Question: Below are the object types I have. Basically I have a person table and a child table as a nested table of person table.
I have a School table with a M:N Relationship with child table (nested). So I'm creating a intermediate table to insert child_school data.

'''
create type school_t as object(
sid number(5,2),
name varchar(20))
/
create type child_t as object(
cid number(5,2),
name varchar(20))
/
create type childtable_t as table of child_t
/
create type person_t as object(
pid number(5,2),
name varchar(20),
child childtable_t)
/
create table person_tab of person_t(
pid primary key
)nested table child store as child_table
/
create table school_tab of school_t
/
'''
--there's some problem. Below does not work.
'''
create type school_child_t as object(
cid ref person_t,
sid ref school_t)
/
create table school_child_tab of school_child_t(
cid references person_tab,
sid references school_tab
)
/
'''
## --Here's what I want to do
'''
create table school_child_tab(
cid number(5,2) references childtable_t,
sid number(5,2) references school_tab
)
/
'''
cid reference should be the cid in nested table. The problem is referring it.
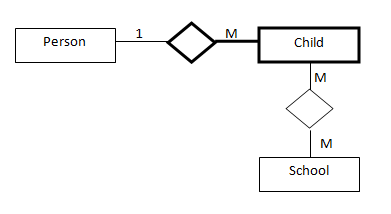
Answer: I saw your edit, and I was about to tell you it is impossible to reference a nested table externally.
The nested table is physically created as a distinct table that holds data separately from the parent table:
'''
SQL> SELECT object_name, object_type
2 FROM all_objects
3 WHERE created > trunc(sysdate)
4 AND object_type = 'TABLE';
OBJECT_NAME OBJECT_TYPE
------------------------------ -------------------
SCHOOL_TAB TABLE
CHILD_TABLE TABLE
PERSON_TAB TABLE
'''
Here you can see that Oracle has created a CHILD_TABLE table, however it is hidden from us and can only be worked internally by Oracle:
'''
SQL> select * from child_table;
ORA-22812: cannot reference nested table column's storage table
'''
In this case I was pretty sure that you couldn't reference the child table in any way, however to my surprise this seems to work (we can't select from CHILD_TABLE, however we can reference to it):
'''
SQL> alter table child_table add constraint pk_child_table primary key (cid);
Table altered
SQL> CREATE TABLE school_child_tab (
2 cid REFERENCES child_table,
3 sid REFERENCES school_tab
4 );
Table created
'''
You could build your inserts like this (I don't really like to store to store data as objects, but here you go):
'''
SQL> insert into school_tab values (school_t(1, 'school A'));
1 row inserted
SQL> insert into person_tab values (
2 person_t(1, 'person A', childtable_t(child_t(1, 'child A'))));
1 row inserted
SQL> insert into school_child_tab values (1, 1);
1 row inserted
'''